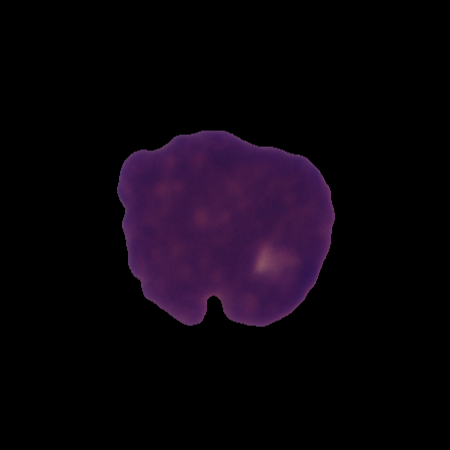
Label: cancer